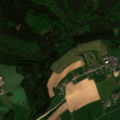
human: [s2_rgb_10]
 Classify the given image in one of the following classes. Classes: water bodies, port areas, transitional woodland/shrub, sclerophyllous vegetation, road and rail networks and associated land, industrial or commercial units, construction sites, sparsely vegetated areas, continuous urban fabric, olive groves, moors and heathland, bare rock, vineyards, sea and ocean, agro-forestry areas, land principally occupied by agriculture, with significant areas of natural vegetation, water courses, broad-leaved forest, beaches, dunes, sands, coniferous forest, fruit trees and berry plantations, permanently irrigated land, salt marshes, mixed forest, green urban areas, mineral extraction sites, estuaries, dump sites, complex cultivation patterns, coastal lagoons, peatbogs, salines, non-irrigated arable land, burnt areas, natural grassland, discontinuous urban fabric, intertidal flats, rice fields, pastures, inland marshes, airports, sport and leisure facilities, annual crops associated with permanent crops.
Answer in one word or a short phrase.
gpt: discontinuous urban fabric, non-irrigated arable land, pastures, complex cultivation patterns, coniferous forest, mixed forest